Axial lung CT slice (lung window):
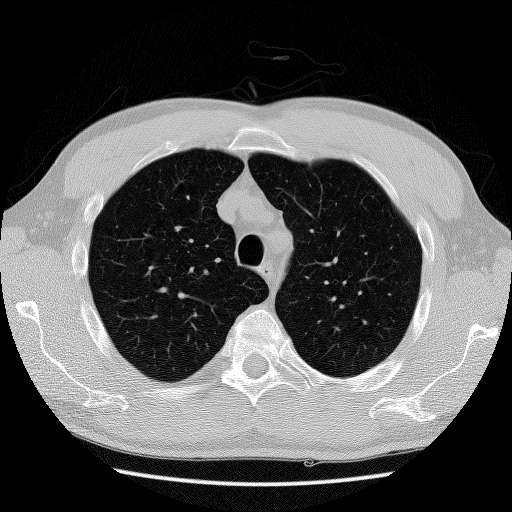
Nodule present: no